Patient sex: M
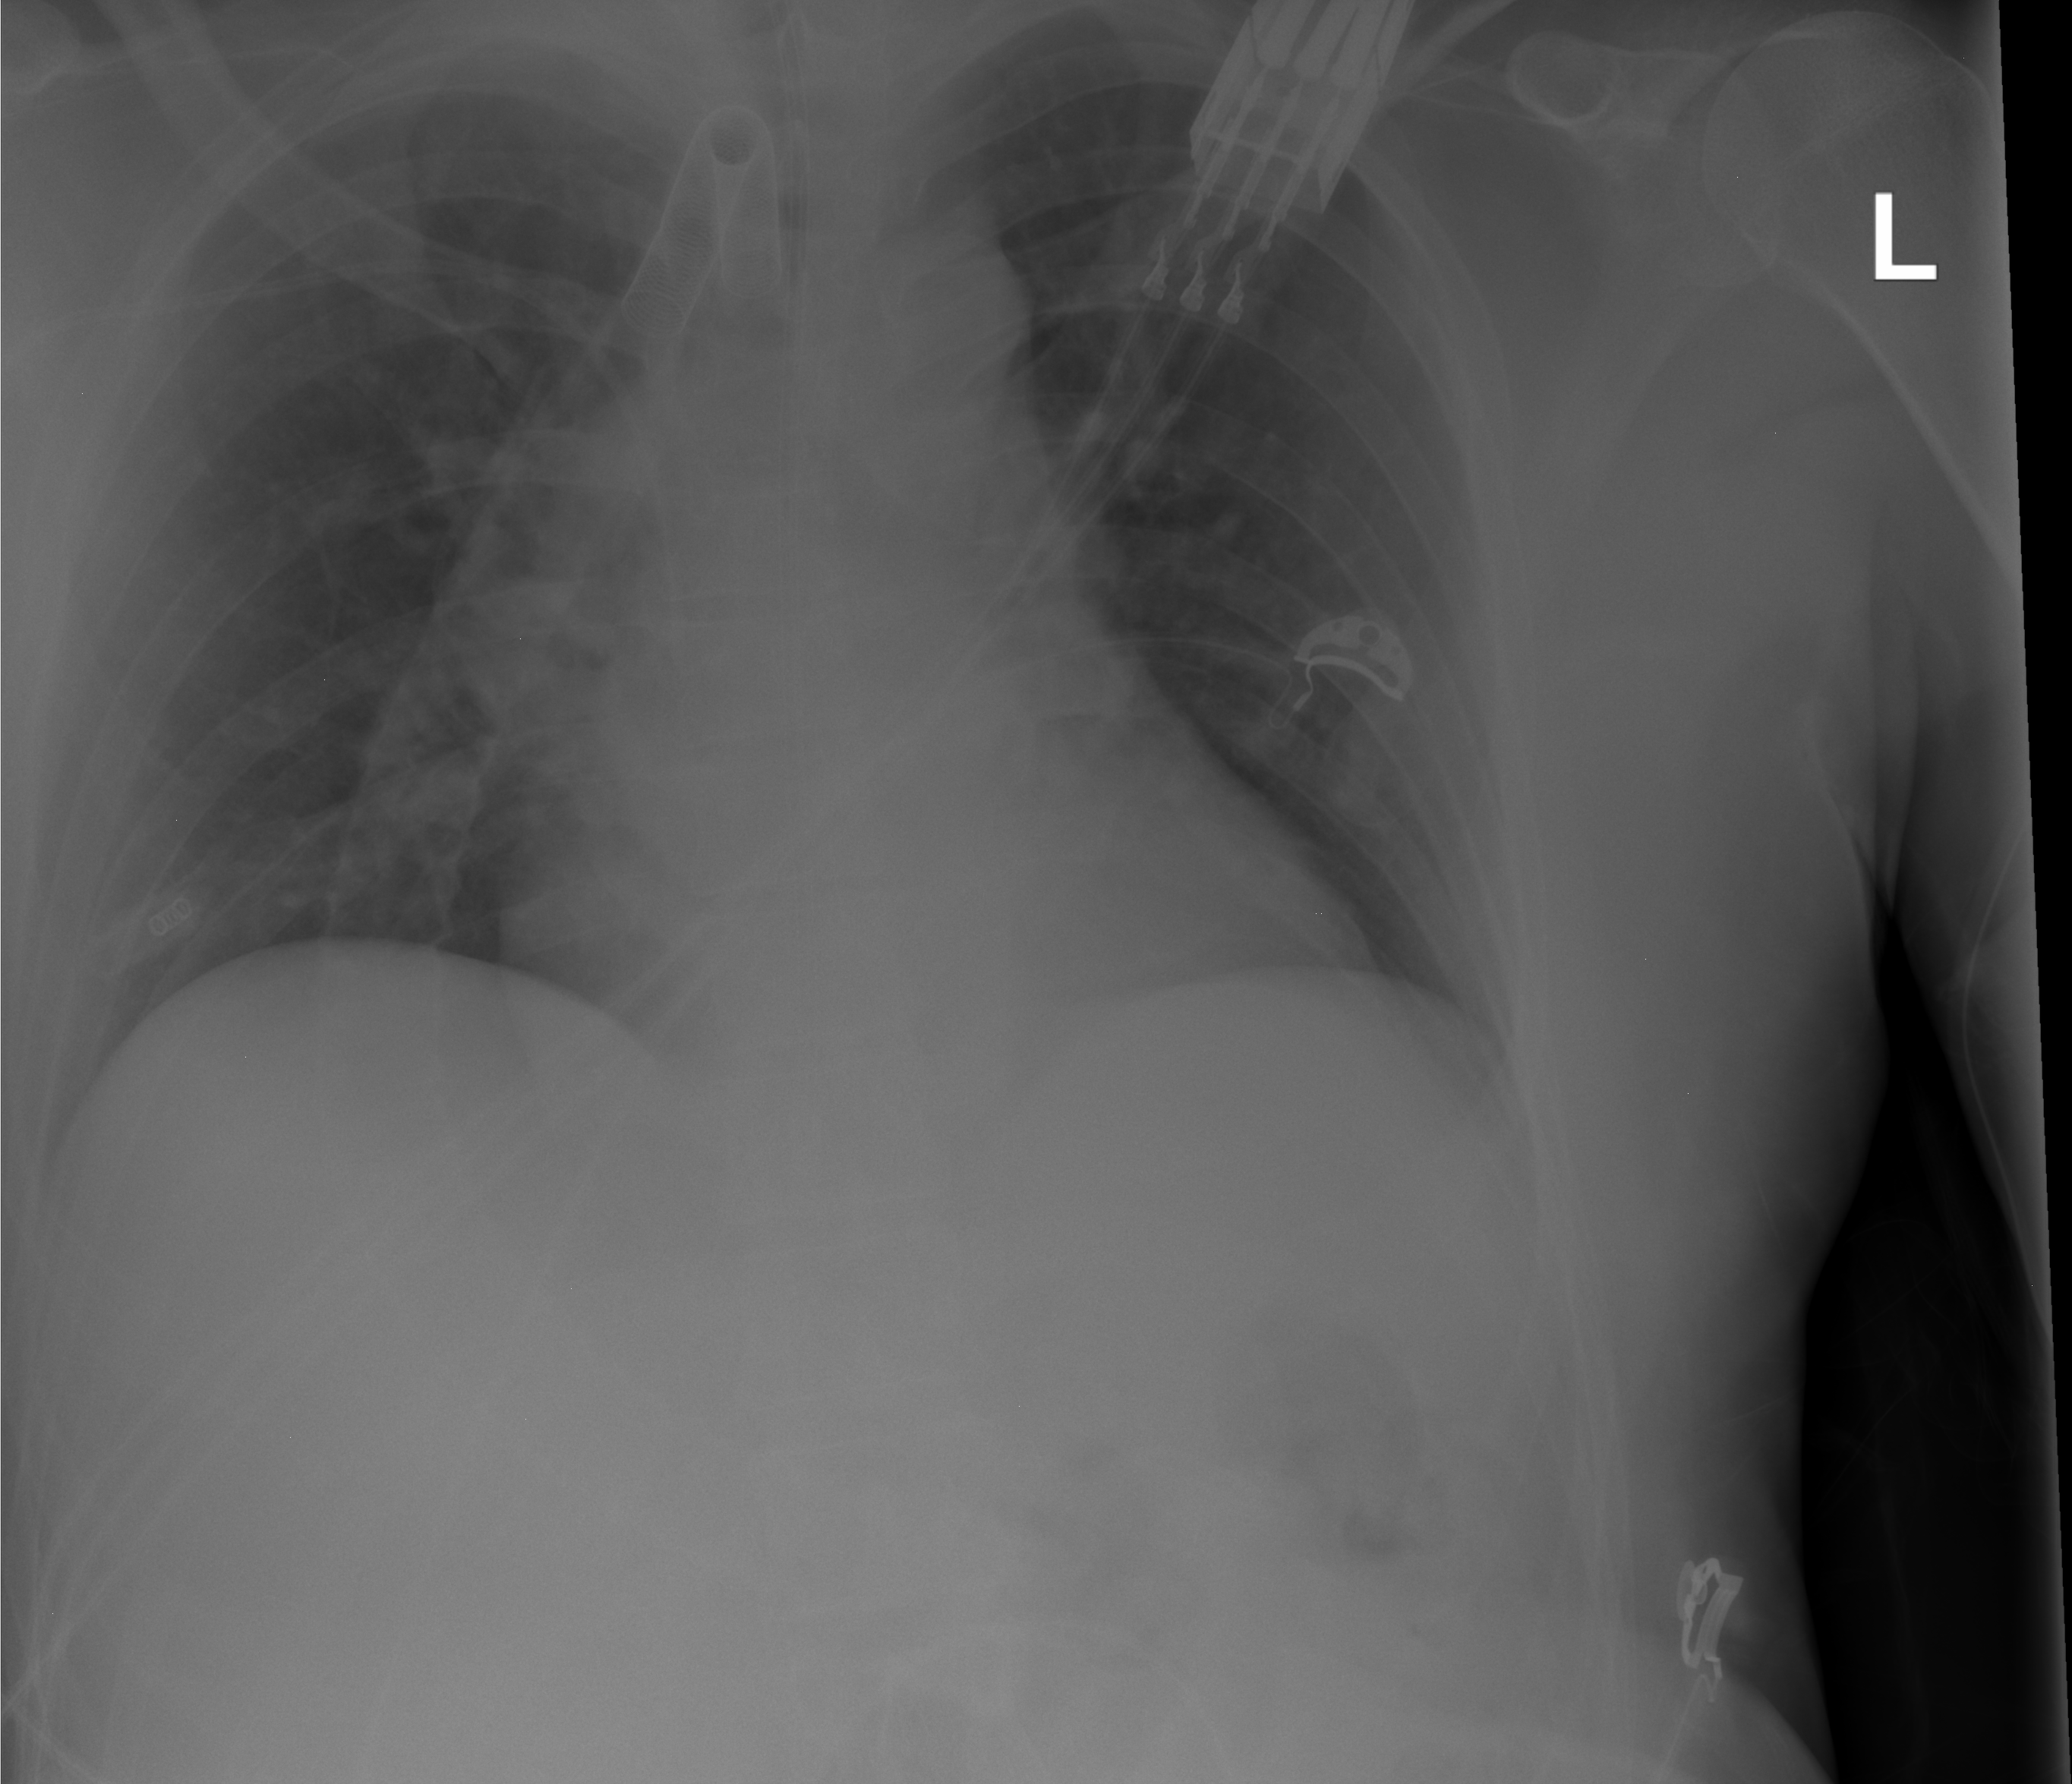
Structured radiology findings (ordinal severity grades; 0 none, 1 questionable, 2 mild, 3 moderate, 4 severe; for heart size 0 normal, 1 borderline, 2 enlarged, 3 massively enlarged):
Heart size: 0
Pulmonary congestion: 2
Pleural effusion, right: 0
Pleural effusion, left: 0
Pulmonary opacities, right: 2
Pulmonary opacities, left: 0
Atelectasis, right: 0
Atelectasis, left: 0